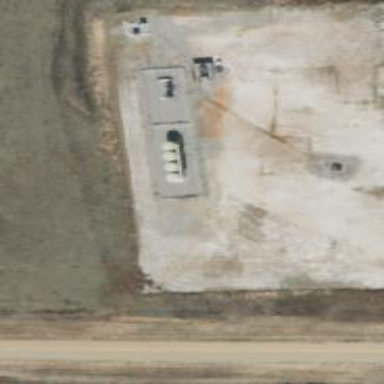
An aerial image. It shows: Storage tank that is man-made.